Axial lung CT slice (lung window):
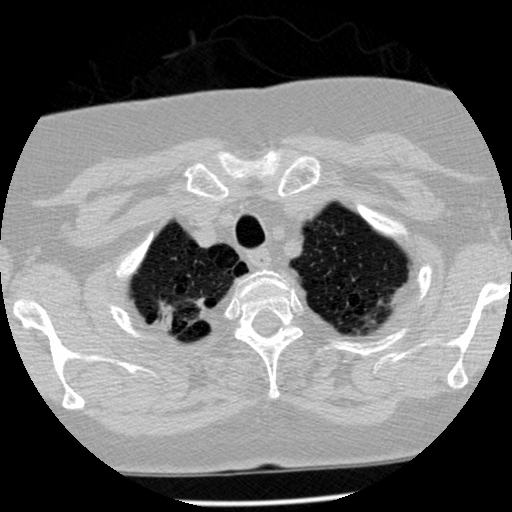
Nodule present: no